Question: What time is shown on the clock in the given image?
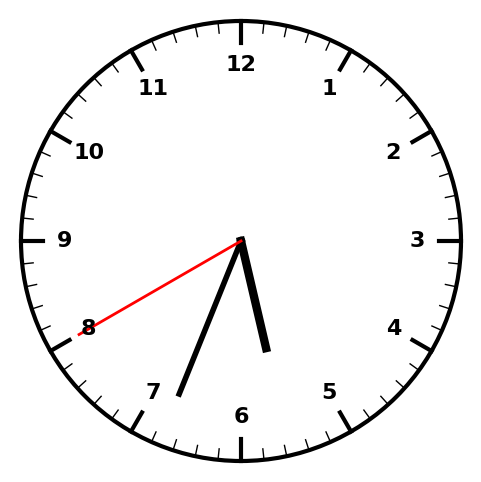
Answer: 05:33:40